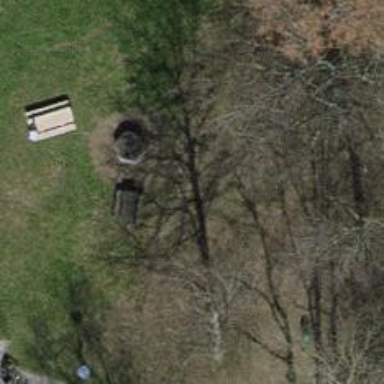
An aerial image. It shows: BBQ amenity.